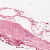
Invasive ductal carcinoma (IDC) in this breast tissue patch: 0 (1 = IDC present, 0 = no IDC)